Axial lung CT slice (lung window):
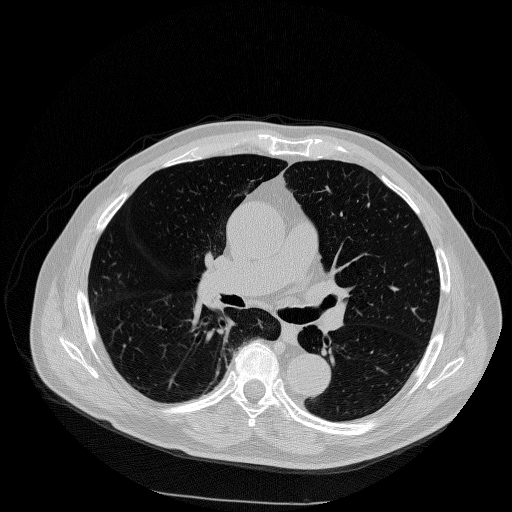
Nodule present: no